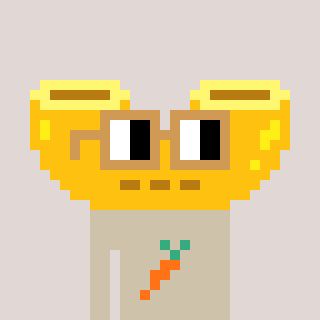
a pixel art character with square brown glasses, a macaroni-shaped head and a bege-colored body on a warm background